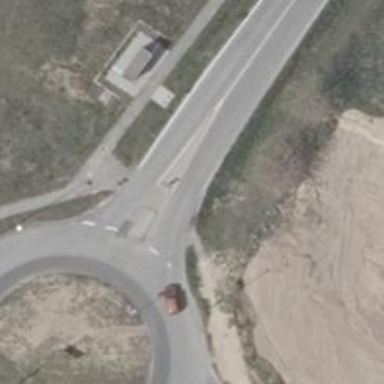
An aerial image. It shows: Secondary road with asphalt surface.